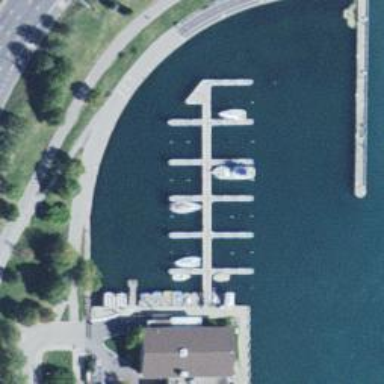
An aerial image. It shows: Man-made pier.